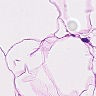
Metastatic tissue present: no